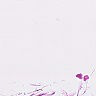
Metastatic tissue present: no